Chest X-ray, PA view. Patient: 29 years old, sex F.
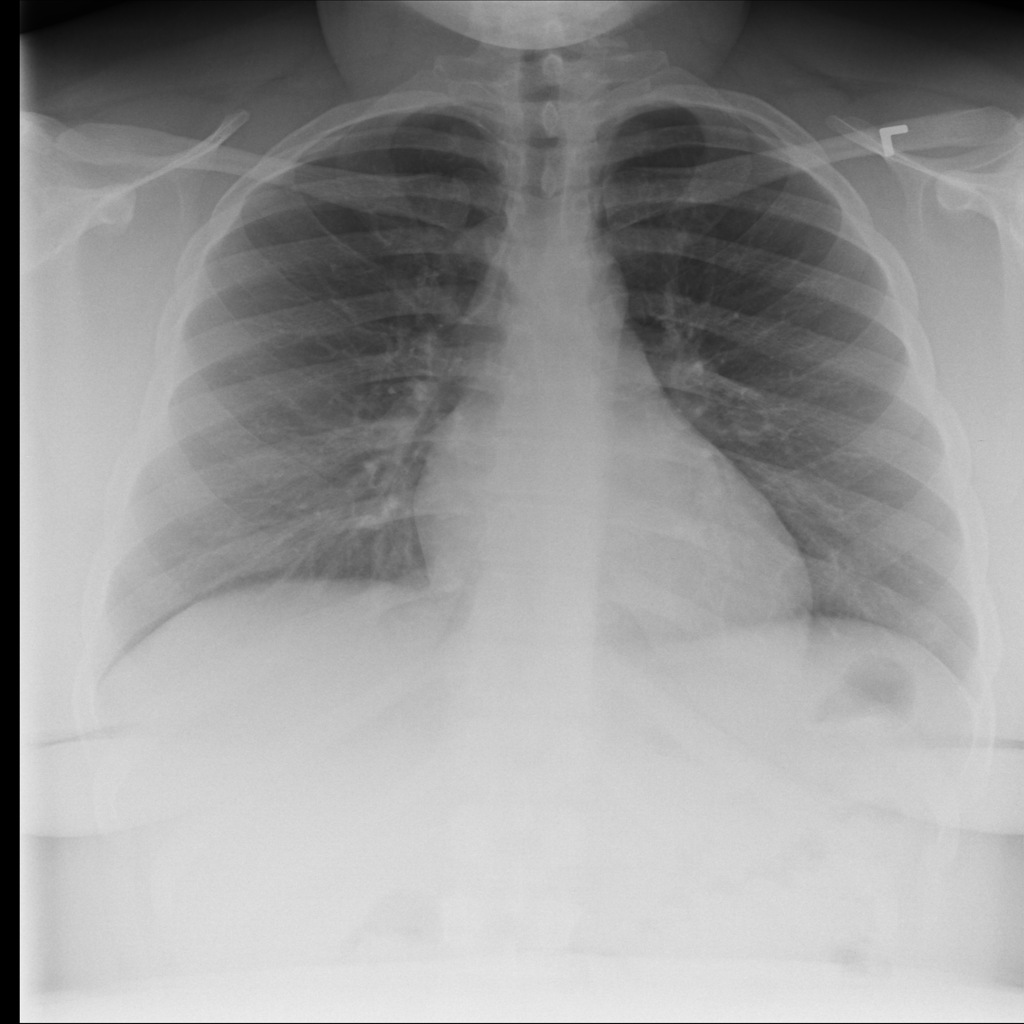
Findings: No Finding